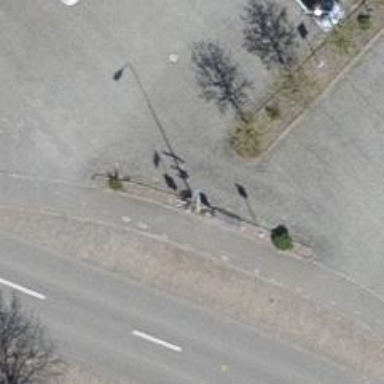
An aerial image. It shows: Guidepost providing information.